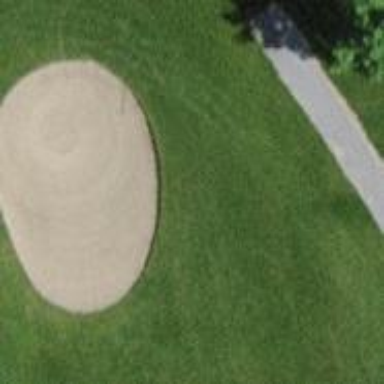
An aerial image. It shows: Golf bunker.